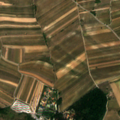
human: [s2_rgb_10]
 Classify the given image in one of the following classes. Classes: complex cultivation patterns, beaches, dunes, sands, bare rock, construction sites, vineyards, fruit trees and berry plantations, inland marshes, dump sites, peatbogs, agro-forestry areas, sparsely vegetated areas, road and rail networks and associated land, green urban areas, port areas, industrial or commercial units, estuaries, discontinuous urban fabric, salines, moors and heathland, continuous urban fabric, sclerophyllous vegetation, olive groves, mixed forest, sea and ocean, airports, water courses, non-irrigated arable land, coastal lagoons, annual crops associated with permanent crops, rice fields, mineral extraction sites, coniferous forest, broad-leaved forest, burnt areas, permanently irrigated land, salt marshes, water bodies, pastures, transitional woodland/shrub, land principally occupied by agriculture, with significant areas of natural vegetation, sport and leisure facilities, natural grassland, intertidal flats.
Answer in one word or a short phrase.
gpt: vineyards, pastures, land principally occupied by agriculture, with significant areas of natural vegetation